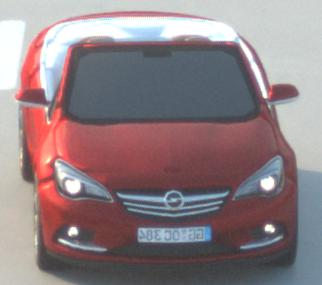
Make: Opel
Model: Cascada 1.4 Turbo
Detailed model: Cascada
Model produced from: 2013/03
Model produced until: 2015/01
Doors: 2
Color: red
Road condition: dry road
Daytime: sunrise or sunset
Contrast: medium contrast